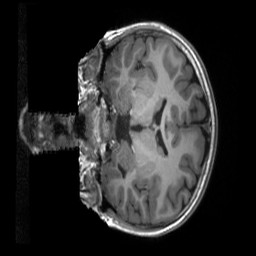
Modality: T1w
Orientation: coronal
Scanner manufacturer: siemens
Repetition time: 2.3 s
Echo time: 0.00229 s